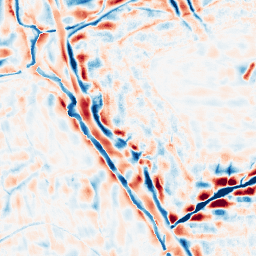
Category: wavelet
Decomposition family: wavelet_dwt
Decomposition parameters: wavelet: db4
level: 4
Upsampling method: quintic
Upsampling parameters: scale: 4
Upsampling scale: 4